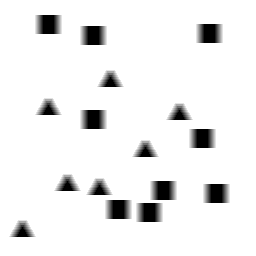
Squares: 9
Triangles: 7
Stars: 0
Total shapes: 16